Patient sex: M
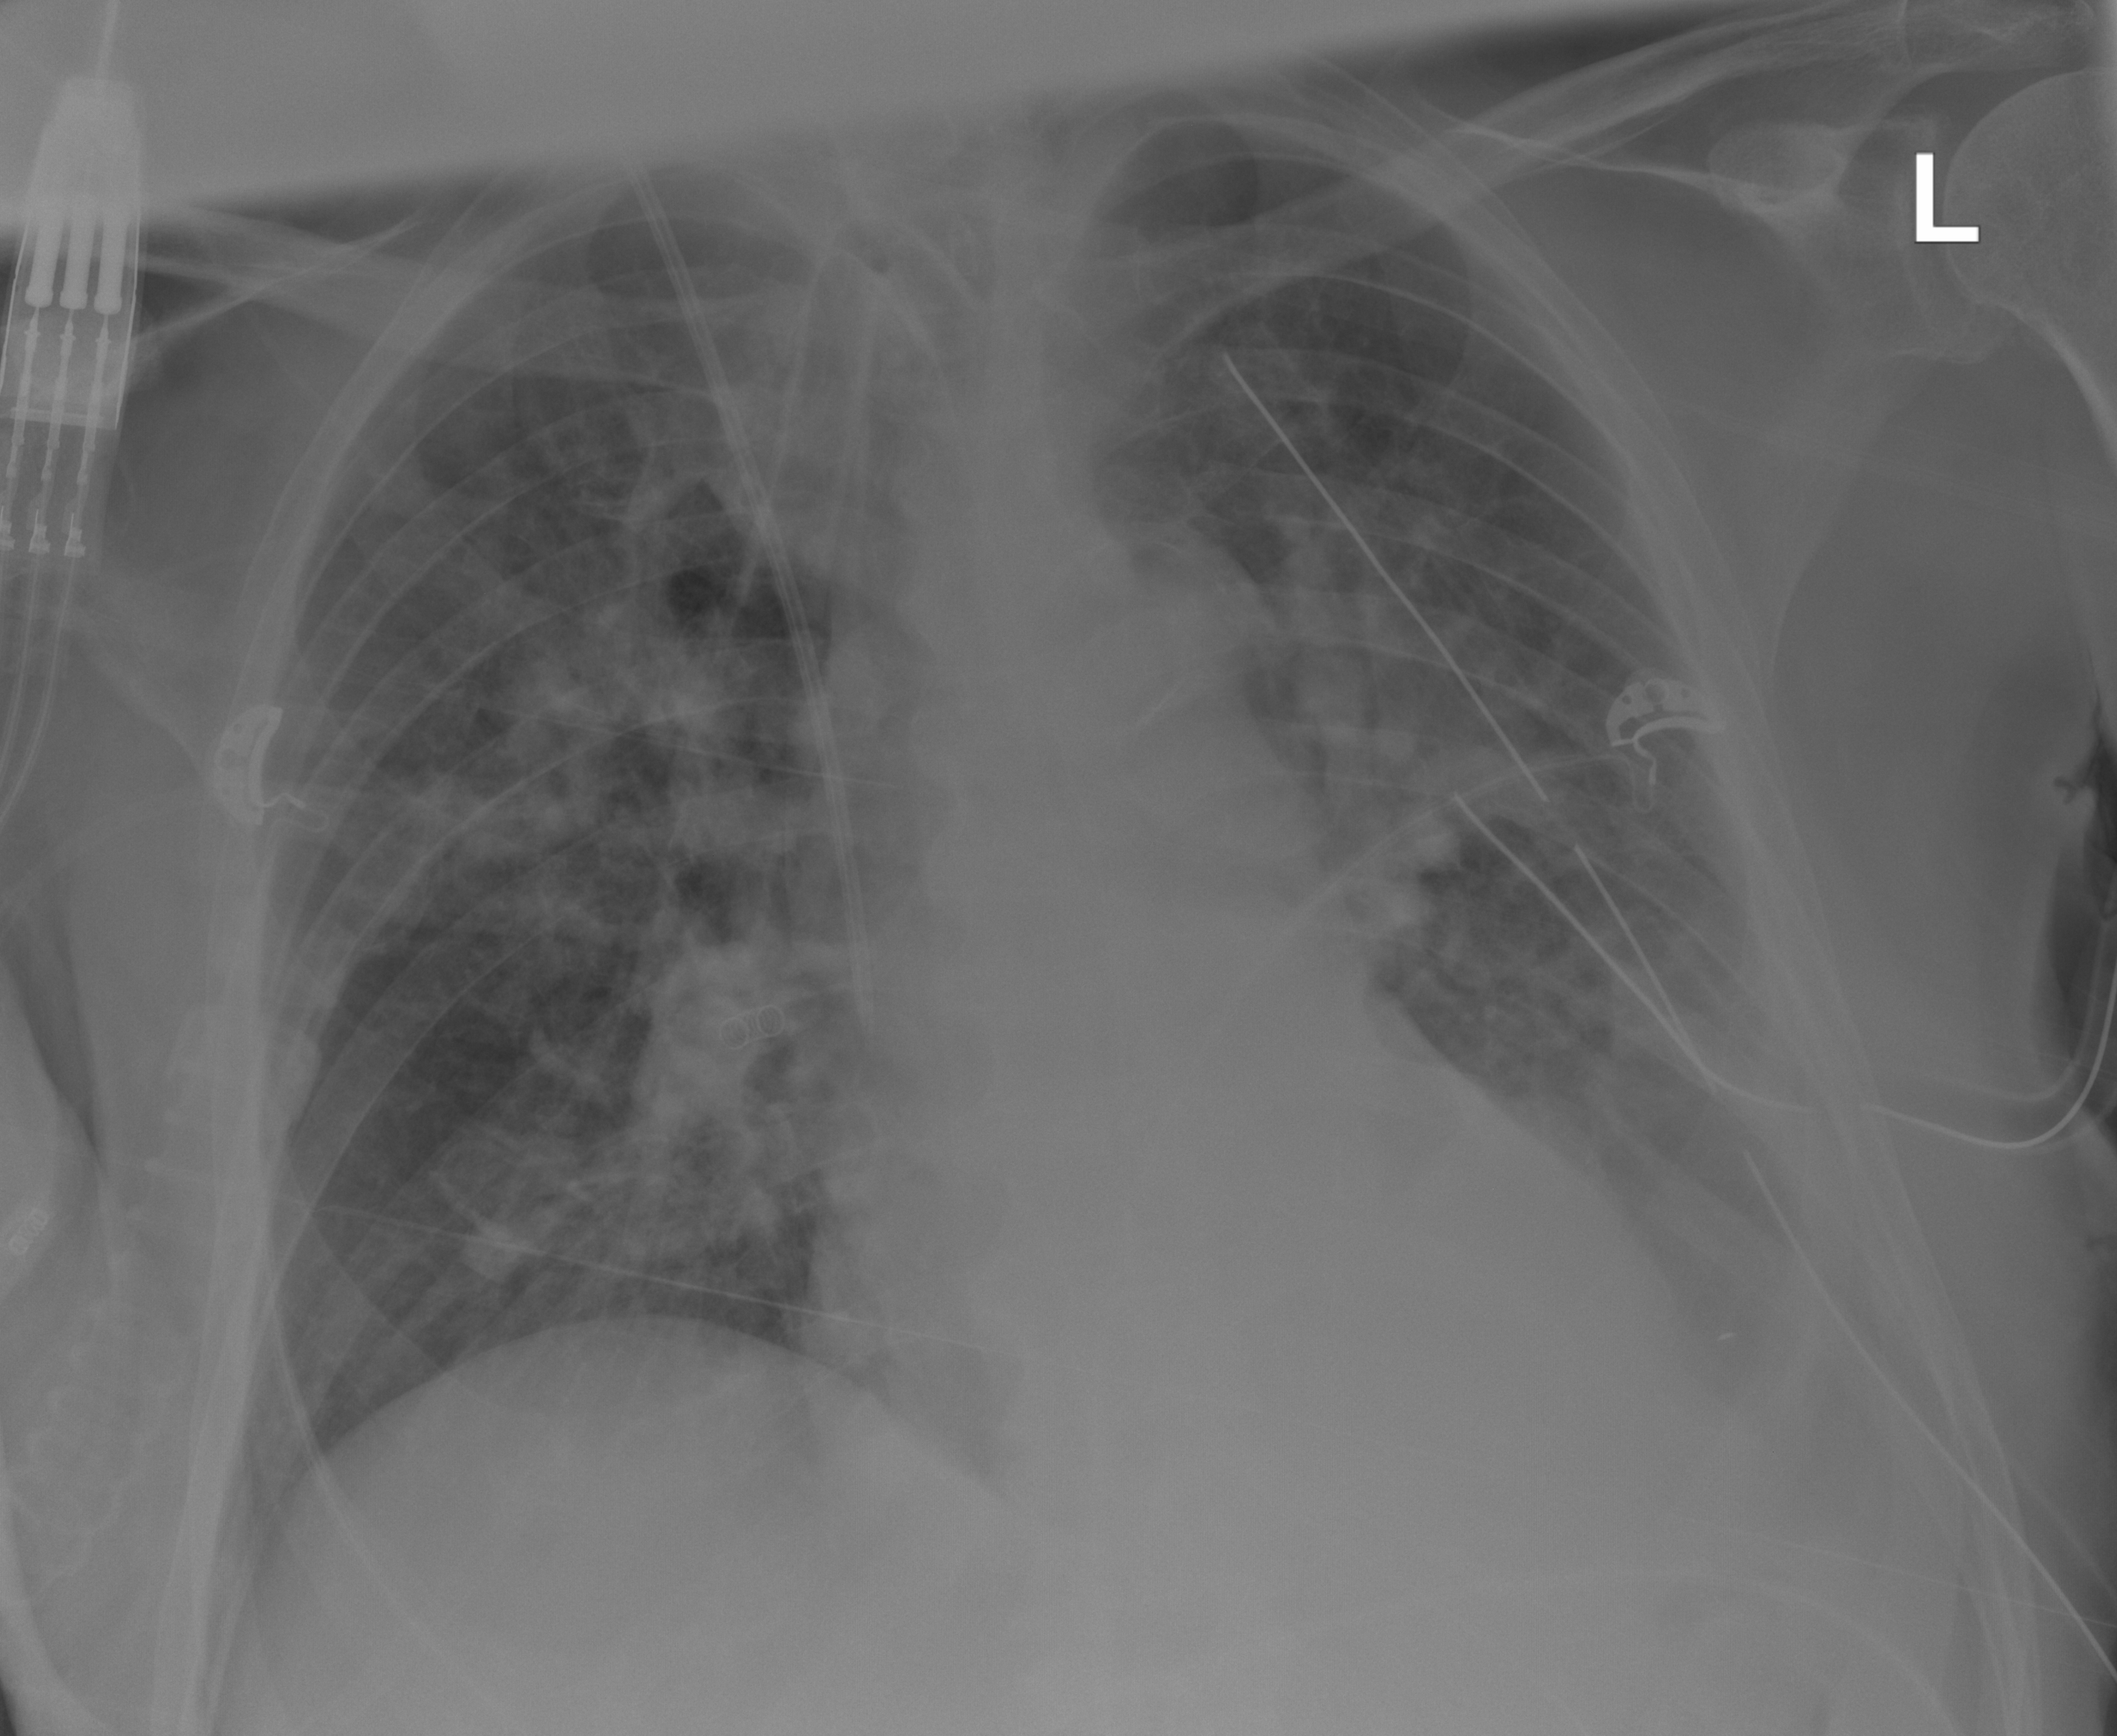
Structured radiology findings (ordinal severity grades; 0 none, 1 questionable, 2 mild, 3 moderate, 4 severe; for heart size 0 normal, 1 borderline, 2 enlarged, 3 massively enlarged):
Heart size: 0
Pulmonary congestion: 0
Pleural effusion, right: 0
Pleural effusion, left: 2
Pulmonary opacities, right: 0
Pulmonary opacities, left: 0
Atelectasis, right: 0
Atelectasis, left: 2